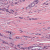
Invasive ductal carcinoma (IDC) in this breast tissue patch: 1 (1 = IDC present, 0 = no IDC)